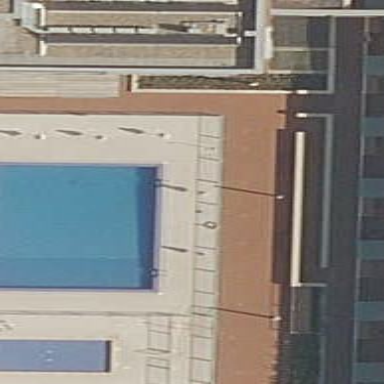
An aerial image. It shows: Swimming pool located in leisure land.